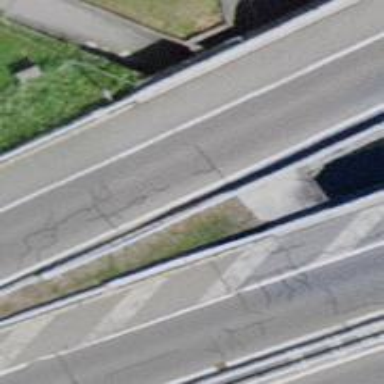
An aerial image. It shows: Bridge over motorway_link.